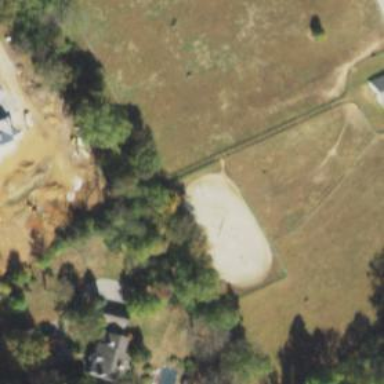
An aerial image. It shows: Equestrian pitch for leisure land use.